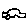
Label: car